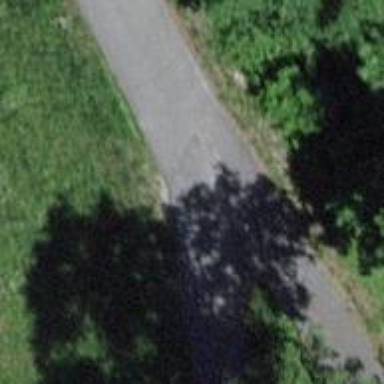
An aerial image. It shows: Unclassified road with asphalt surface. The road has grade1 tracktype.